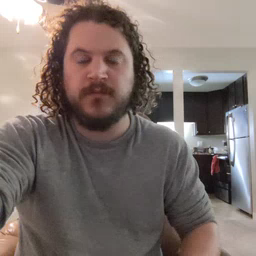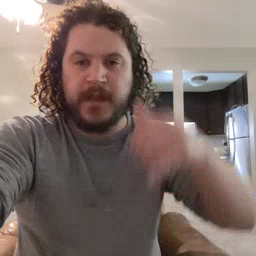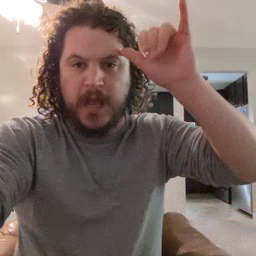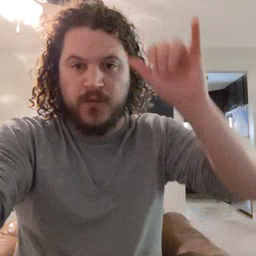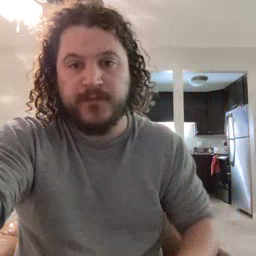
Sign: cow